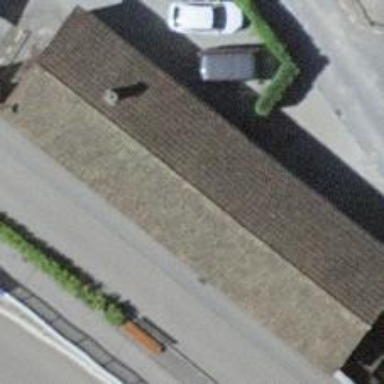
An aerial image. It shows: Shed building.